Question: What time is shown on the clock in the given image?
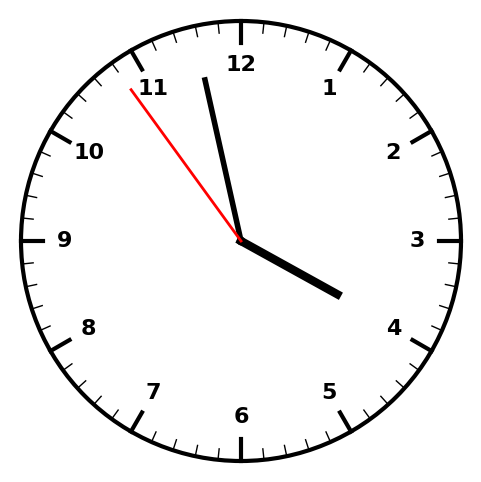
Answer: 03:57:54